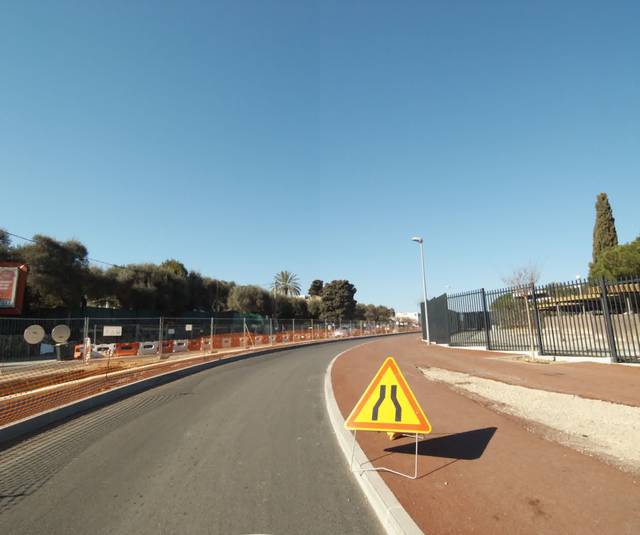
Region: France
Coordinates: 43.593, 7.115